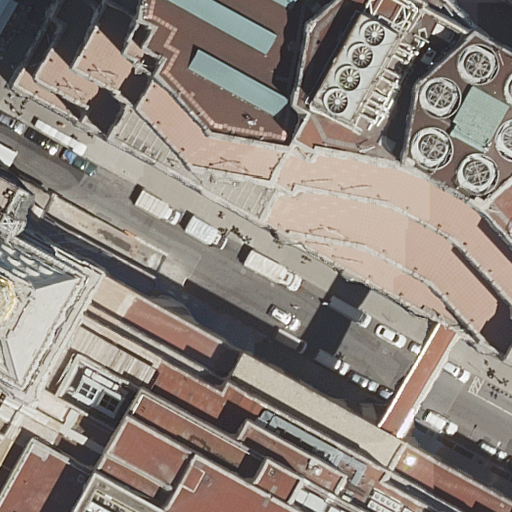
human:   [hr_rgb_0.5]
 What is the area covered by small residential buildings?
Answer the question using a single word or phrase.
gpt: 0m2

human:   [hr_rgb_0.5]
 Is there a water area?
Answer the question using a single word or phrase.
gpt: no

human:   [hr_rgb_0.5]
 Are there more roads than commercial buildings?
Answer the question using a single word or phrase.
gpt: yes

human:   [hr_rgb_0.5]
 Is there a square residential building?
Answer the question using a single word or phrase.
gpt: no

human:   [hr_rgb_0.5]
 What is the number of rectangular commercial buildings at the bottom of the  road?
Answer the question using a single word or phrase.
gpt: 0

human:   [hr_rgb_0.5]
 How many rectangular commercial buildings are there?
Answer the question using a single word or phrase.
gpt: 0

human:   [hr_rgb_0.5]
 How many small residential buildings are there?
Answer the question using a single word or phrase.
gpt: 0

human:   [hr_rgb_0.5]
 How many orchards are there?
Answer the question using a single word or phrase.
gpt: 0

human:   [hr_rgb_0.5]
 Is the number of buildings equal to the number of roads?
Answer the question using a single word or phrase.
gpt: no

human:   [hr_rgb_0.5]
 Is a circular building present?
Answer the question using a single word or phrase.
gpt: no

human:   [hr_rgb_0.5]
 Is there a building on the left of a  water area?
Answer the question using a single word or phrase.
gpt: no

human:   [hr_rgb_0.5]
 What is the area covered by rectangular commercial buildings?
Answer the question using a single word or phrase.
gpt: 0m2

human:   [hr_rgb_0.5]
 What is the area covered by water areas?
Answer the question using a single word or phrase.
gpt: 0m2

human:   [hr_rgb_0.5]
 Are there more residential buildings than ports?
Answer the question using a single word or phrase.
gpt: yes

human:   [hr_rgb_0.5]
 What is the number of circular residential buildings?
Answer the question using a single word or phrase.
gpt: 0

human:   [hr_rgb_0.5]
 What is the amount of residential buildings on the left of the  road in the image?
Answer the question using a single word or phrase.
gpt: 2

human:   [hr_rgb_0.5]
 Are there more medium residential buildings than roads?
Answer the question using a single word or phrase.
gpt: no

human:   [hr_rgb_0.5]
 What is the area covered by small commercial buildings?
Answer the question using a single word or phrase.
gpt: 0m2

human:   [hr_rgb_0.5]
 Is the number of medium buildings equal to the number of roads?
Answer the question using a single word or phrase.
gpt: yes

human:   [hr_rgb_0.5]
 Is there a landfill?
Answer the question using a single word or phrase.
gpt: no

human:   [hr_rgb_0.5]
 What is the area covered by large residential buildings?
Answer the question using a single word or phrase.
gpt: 6084m2

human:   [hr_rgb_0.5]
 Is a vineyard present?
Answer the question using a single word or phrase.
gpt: no

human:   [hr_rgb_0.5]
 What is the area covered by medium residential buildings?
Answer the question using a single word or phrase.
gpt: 112m2

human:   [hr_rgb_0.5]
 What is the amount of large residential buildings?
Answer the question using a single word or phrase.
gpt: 3

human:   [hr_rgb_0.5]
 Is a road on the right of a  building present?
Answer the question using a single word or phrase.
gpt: yes

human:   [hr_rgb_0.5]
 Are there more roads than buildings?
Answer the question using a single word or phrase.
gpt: no

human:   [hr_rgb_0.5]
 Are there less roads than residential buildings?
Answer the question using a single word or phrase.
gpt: yes

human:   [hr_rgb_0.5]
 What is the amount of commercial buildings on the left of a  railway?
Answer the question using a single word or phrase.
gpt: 0

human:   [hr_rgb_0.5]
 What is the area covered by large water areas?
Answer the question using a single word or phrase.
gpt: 0m2

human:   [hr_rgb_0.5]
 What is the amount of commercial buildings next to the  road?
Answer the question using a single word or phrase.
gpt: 0

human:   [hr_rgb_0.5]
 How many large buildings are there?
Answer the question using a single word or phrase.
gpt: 3

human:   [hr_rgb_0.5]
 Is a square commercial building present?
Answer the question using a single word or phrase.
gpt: no

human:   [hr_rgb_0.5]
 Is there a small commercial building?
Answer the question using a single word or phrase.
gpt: no

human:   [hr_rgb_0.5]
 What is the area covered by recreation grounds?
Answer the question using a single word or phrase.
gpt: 0m2

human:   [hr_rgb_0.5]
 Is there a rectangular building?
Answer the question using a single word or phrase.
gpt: yes

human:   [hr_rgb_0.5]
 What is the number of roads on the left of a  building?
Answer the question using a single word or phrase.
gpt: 0